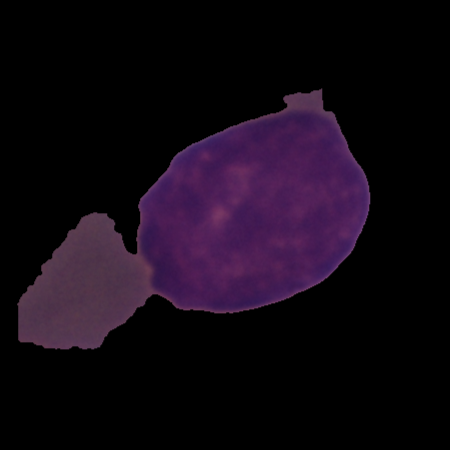
Label: cancer